Field crop: maize
Growth stage: 2
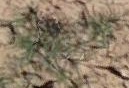
Species: salsola